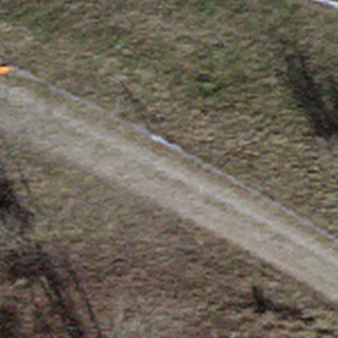
Label: other